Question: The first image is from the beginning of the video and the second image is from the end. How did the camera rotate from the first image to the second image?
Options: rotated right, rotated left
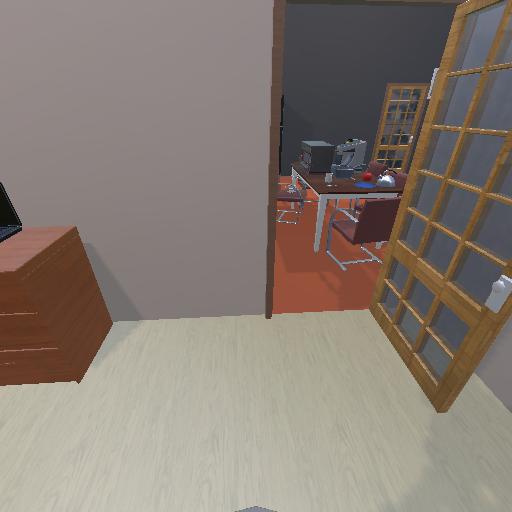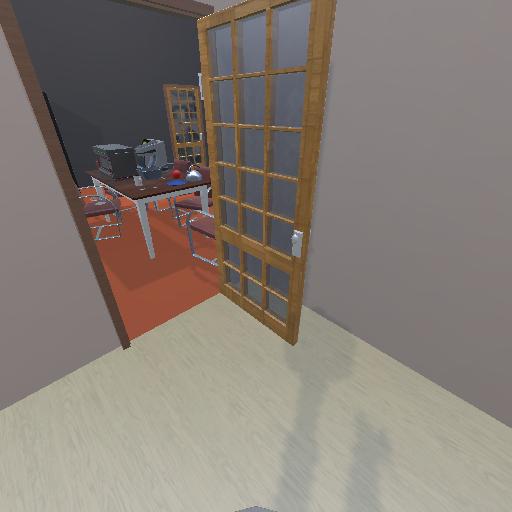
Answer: rotated right